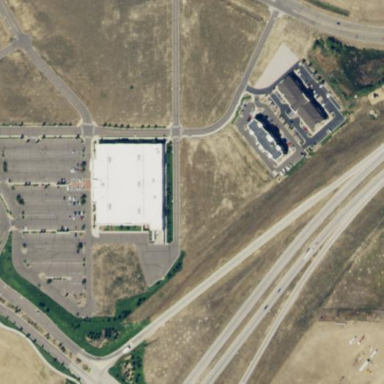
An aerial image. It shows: Retail area.